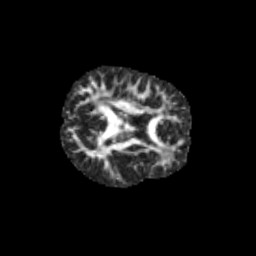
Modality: FA
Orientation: axial
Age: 10
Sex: female
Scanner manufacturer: siemens
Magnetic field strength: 3 T
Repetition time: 3.8 s
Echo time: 0.07 s